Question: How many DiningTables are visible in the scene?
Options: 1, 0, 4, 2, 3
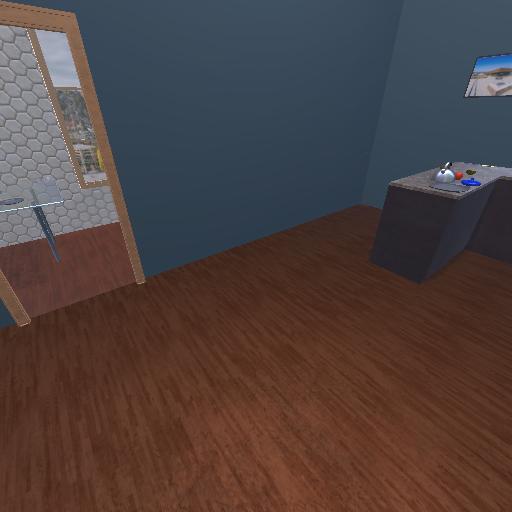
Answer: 1